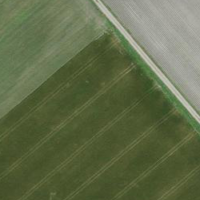
EUNIS habitat code: 52
Species observed at this site:
Burhinus oedicnemus